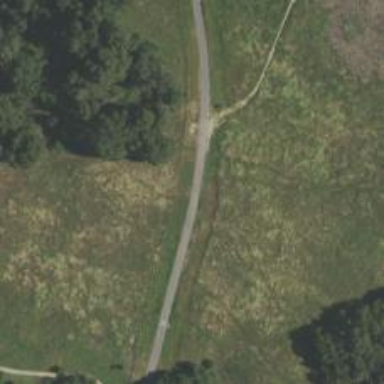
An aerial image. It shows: Asphalt road designated for service vehicles.